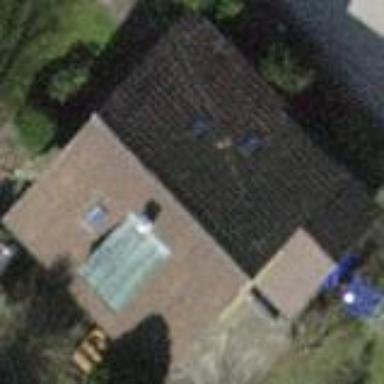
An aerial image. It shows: Detached building with gabled roof.